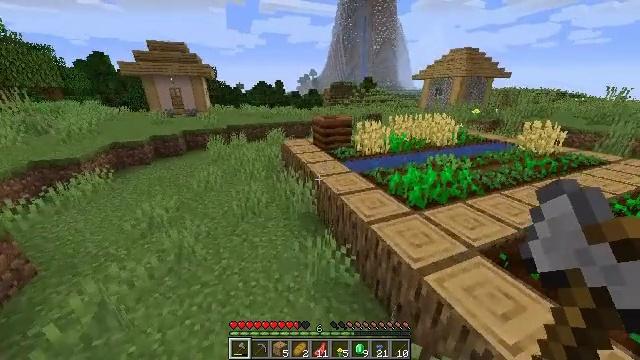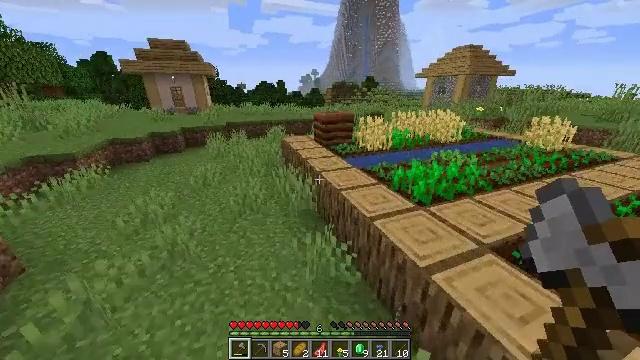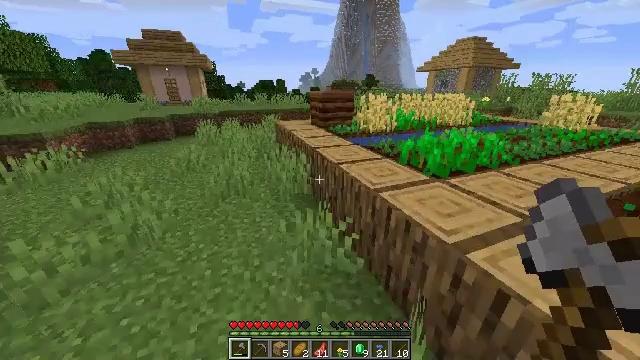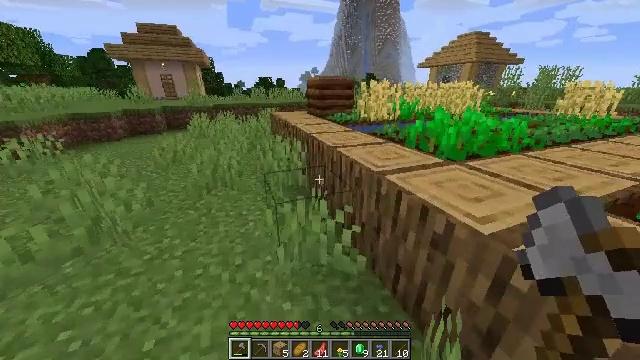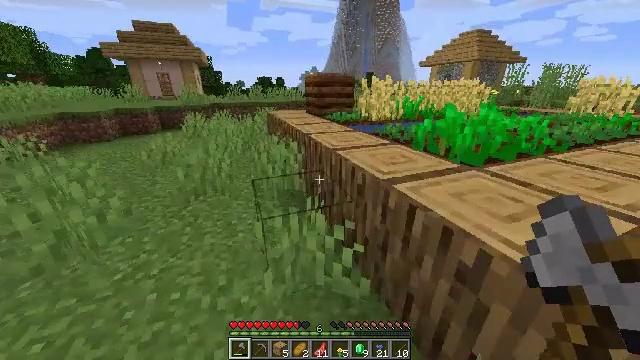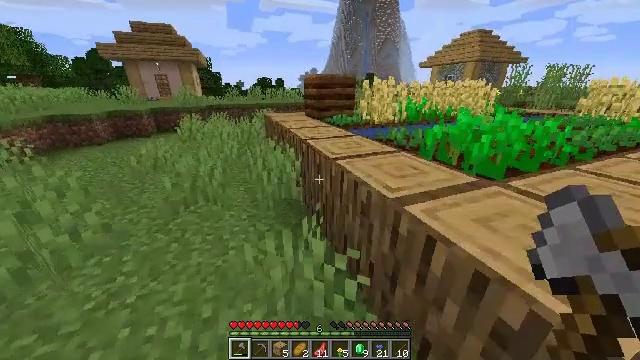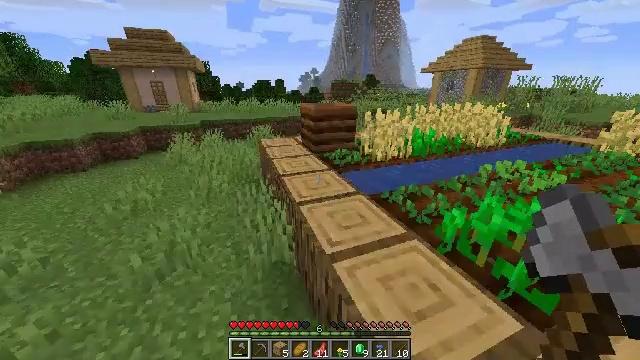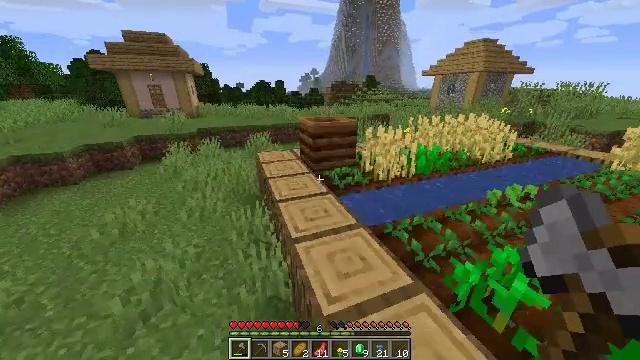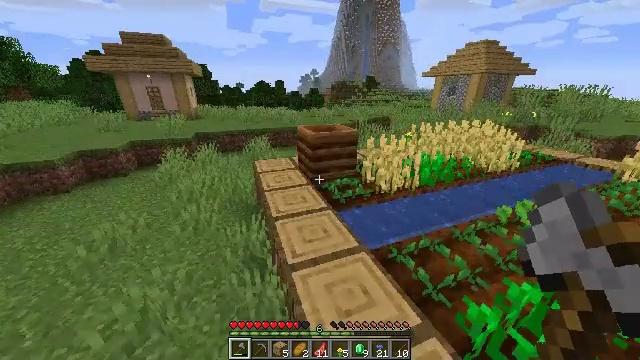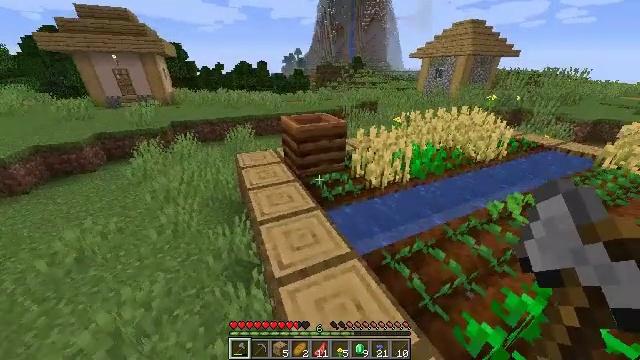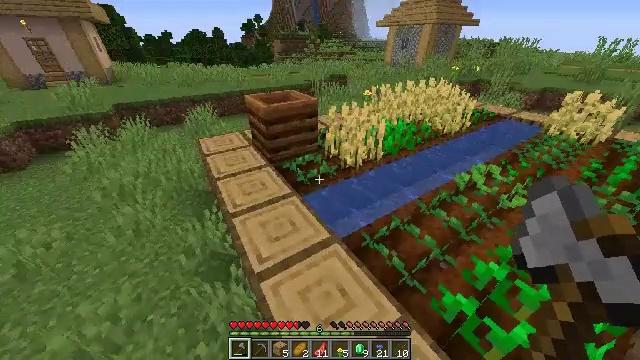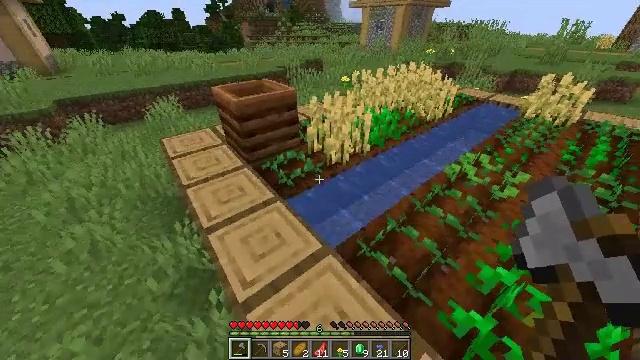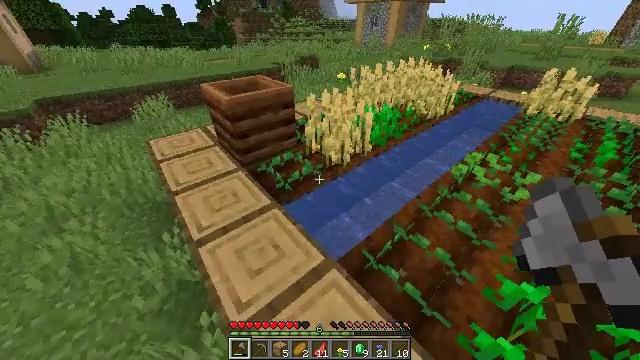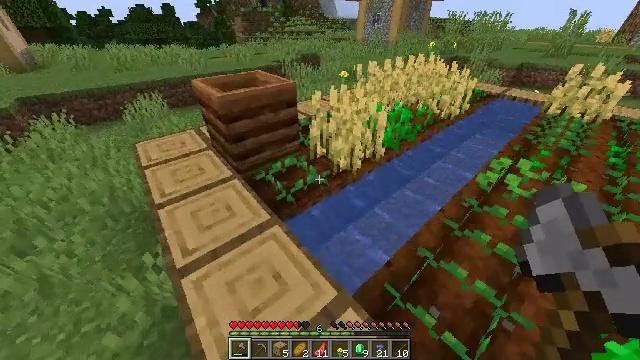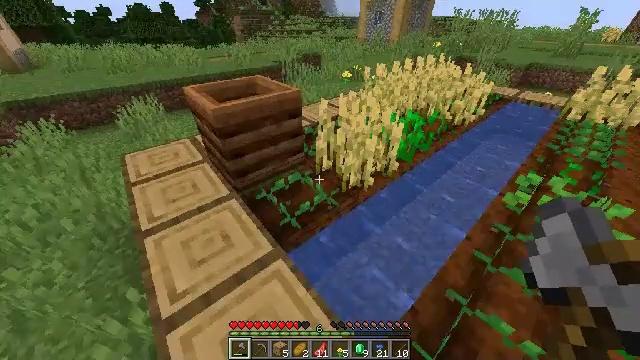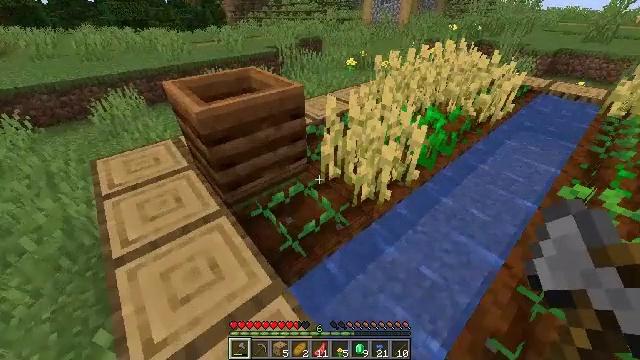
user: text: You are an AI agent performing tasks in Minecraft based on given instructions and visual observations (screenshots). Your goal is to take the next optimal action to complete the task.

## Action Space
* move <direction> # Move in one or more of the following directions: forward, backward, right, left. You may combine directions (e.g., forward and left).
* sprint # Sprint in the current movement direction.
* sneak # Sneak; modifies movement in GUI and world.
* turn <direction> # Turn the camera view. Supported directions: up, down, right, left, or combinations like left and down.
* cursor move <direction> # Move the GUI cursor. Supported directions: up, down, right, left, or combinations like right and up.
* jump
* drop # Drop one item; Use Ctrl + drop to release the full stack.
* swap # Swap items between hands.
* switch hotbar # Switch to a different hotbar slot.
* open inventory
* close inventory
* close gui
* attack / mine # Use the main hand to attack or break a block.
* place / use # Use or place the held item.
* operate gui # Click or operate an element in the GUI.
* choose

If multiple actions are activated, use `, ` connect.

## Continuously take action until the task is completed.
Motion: motion action
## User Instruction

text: Destroy the wheat to collect it.
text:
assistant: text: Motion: move forward
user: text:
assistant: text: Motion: move forward
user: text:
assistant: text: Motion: move forward
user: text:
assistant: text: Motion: move forward
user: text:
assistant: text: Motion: move forward, jump
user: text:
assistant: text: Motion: move forward, jump
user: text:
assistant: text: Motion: move forward, jump
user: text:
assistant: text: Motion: move forward, jump
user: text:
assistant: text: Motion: move forward, turn right and down, jump
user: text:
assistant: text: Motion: move forward, turn right and down, jump
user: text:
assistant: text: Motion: move forward, turn right and down, jump
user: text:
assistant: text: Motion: move forward, turn right, jump
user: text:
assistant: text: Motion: move forward
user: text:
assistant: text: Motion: no_op
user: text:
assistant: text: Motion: no_op
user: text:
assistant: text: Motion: no_op
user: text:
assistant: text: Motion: no_op
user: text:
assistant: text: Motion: turn right
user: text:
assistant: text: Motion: turn right
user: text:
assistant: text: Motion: no_op
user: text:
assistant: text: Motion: turn right
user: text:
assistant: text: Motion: turn right
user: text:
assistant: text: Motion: turn right and up
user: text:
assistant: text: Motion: turn up
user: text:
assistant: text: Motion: move left, turn up
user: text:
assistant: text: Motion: move left, turn right
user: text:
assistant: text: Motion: move left, turn right
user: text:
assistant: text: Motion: turn right
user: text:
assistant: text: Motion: no_op
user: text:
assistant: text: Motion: no_op